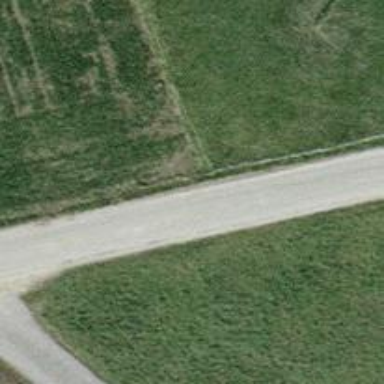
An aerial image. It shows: Well-maintained track road of grade 1.